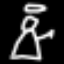
Label: angel